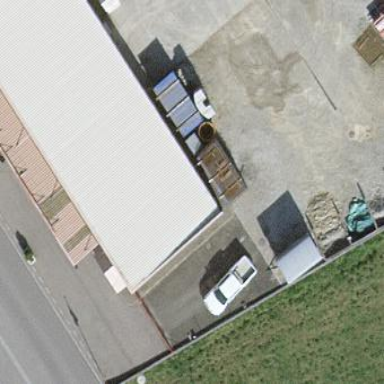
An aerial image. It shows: Industrial building.